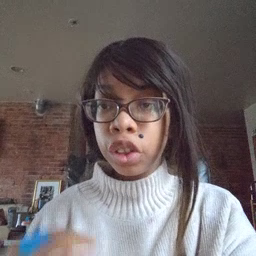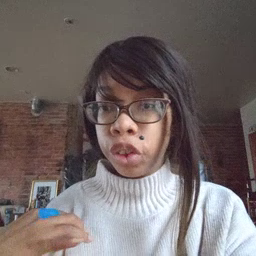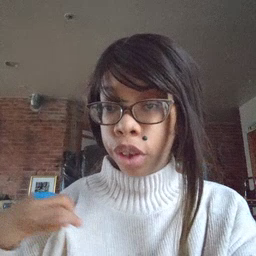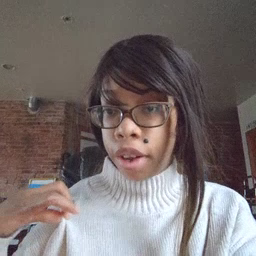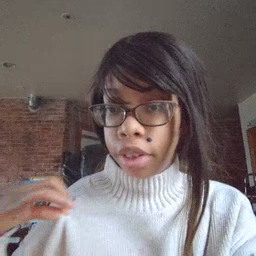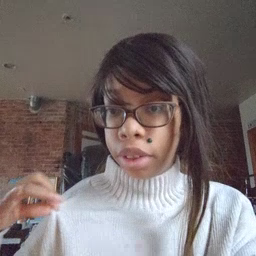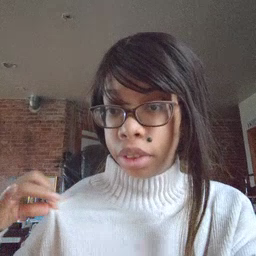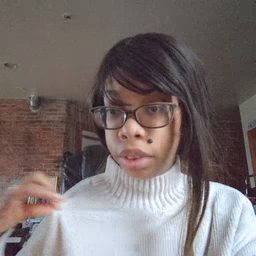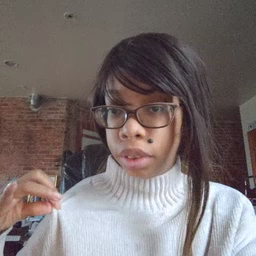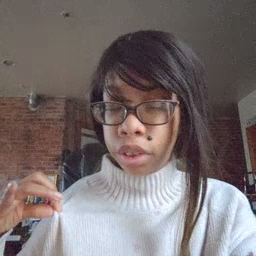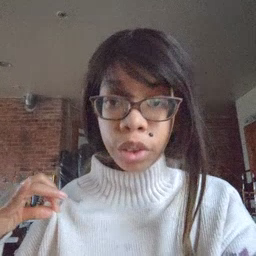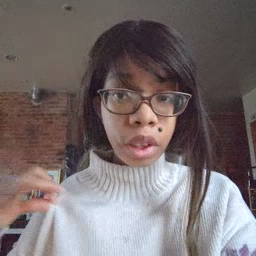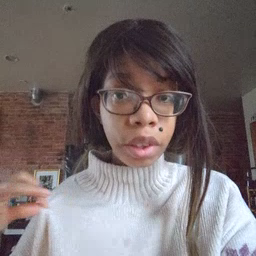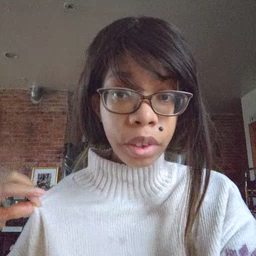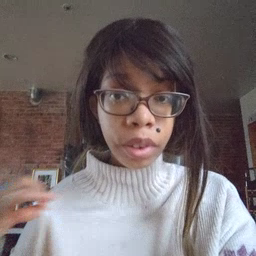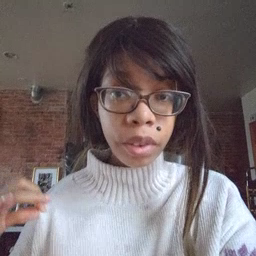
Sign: shirt